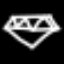
Label: diamond